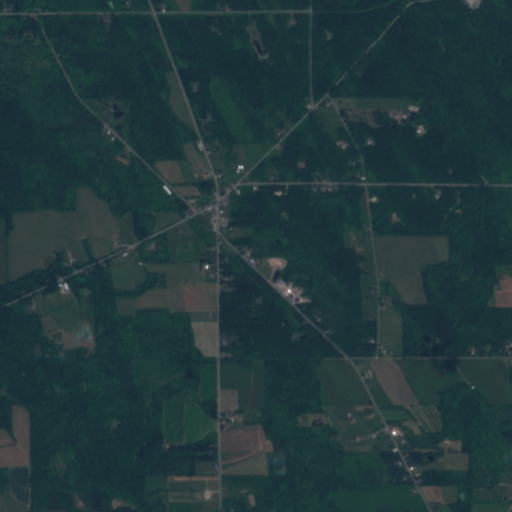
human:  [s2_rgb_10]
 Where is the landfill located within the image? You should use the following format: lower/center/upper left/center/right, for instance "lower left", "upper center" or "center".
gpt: The landfill is located in the upper right of the image.
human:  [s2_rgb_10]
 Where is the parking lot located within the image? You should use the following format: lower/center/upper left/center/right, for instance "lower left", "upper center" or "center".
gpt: The parking lot is located in the center of the image.
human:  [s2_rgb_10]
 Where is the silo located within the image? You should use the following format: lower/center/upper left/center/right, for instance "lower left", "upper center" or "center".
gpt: The silo is located in the lower right of the image.
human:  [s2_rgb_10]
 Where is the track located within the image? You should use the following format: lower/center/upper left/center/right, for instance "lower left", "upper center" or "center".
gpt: The track is located in the center of the image.
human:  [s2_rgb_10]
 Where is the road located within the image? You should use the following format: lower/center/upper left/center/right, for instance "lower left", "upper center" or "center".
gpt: There is no road in the image.